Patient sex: M
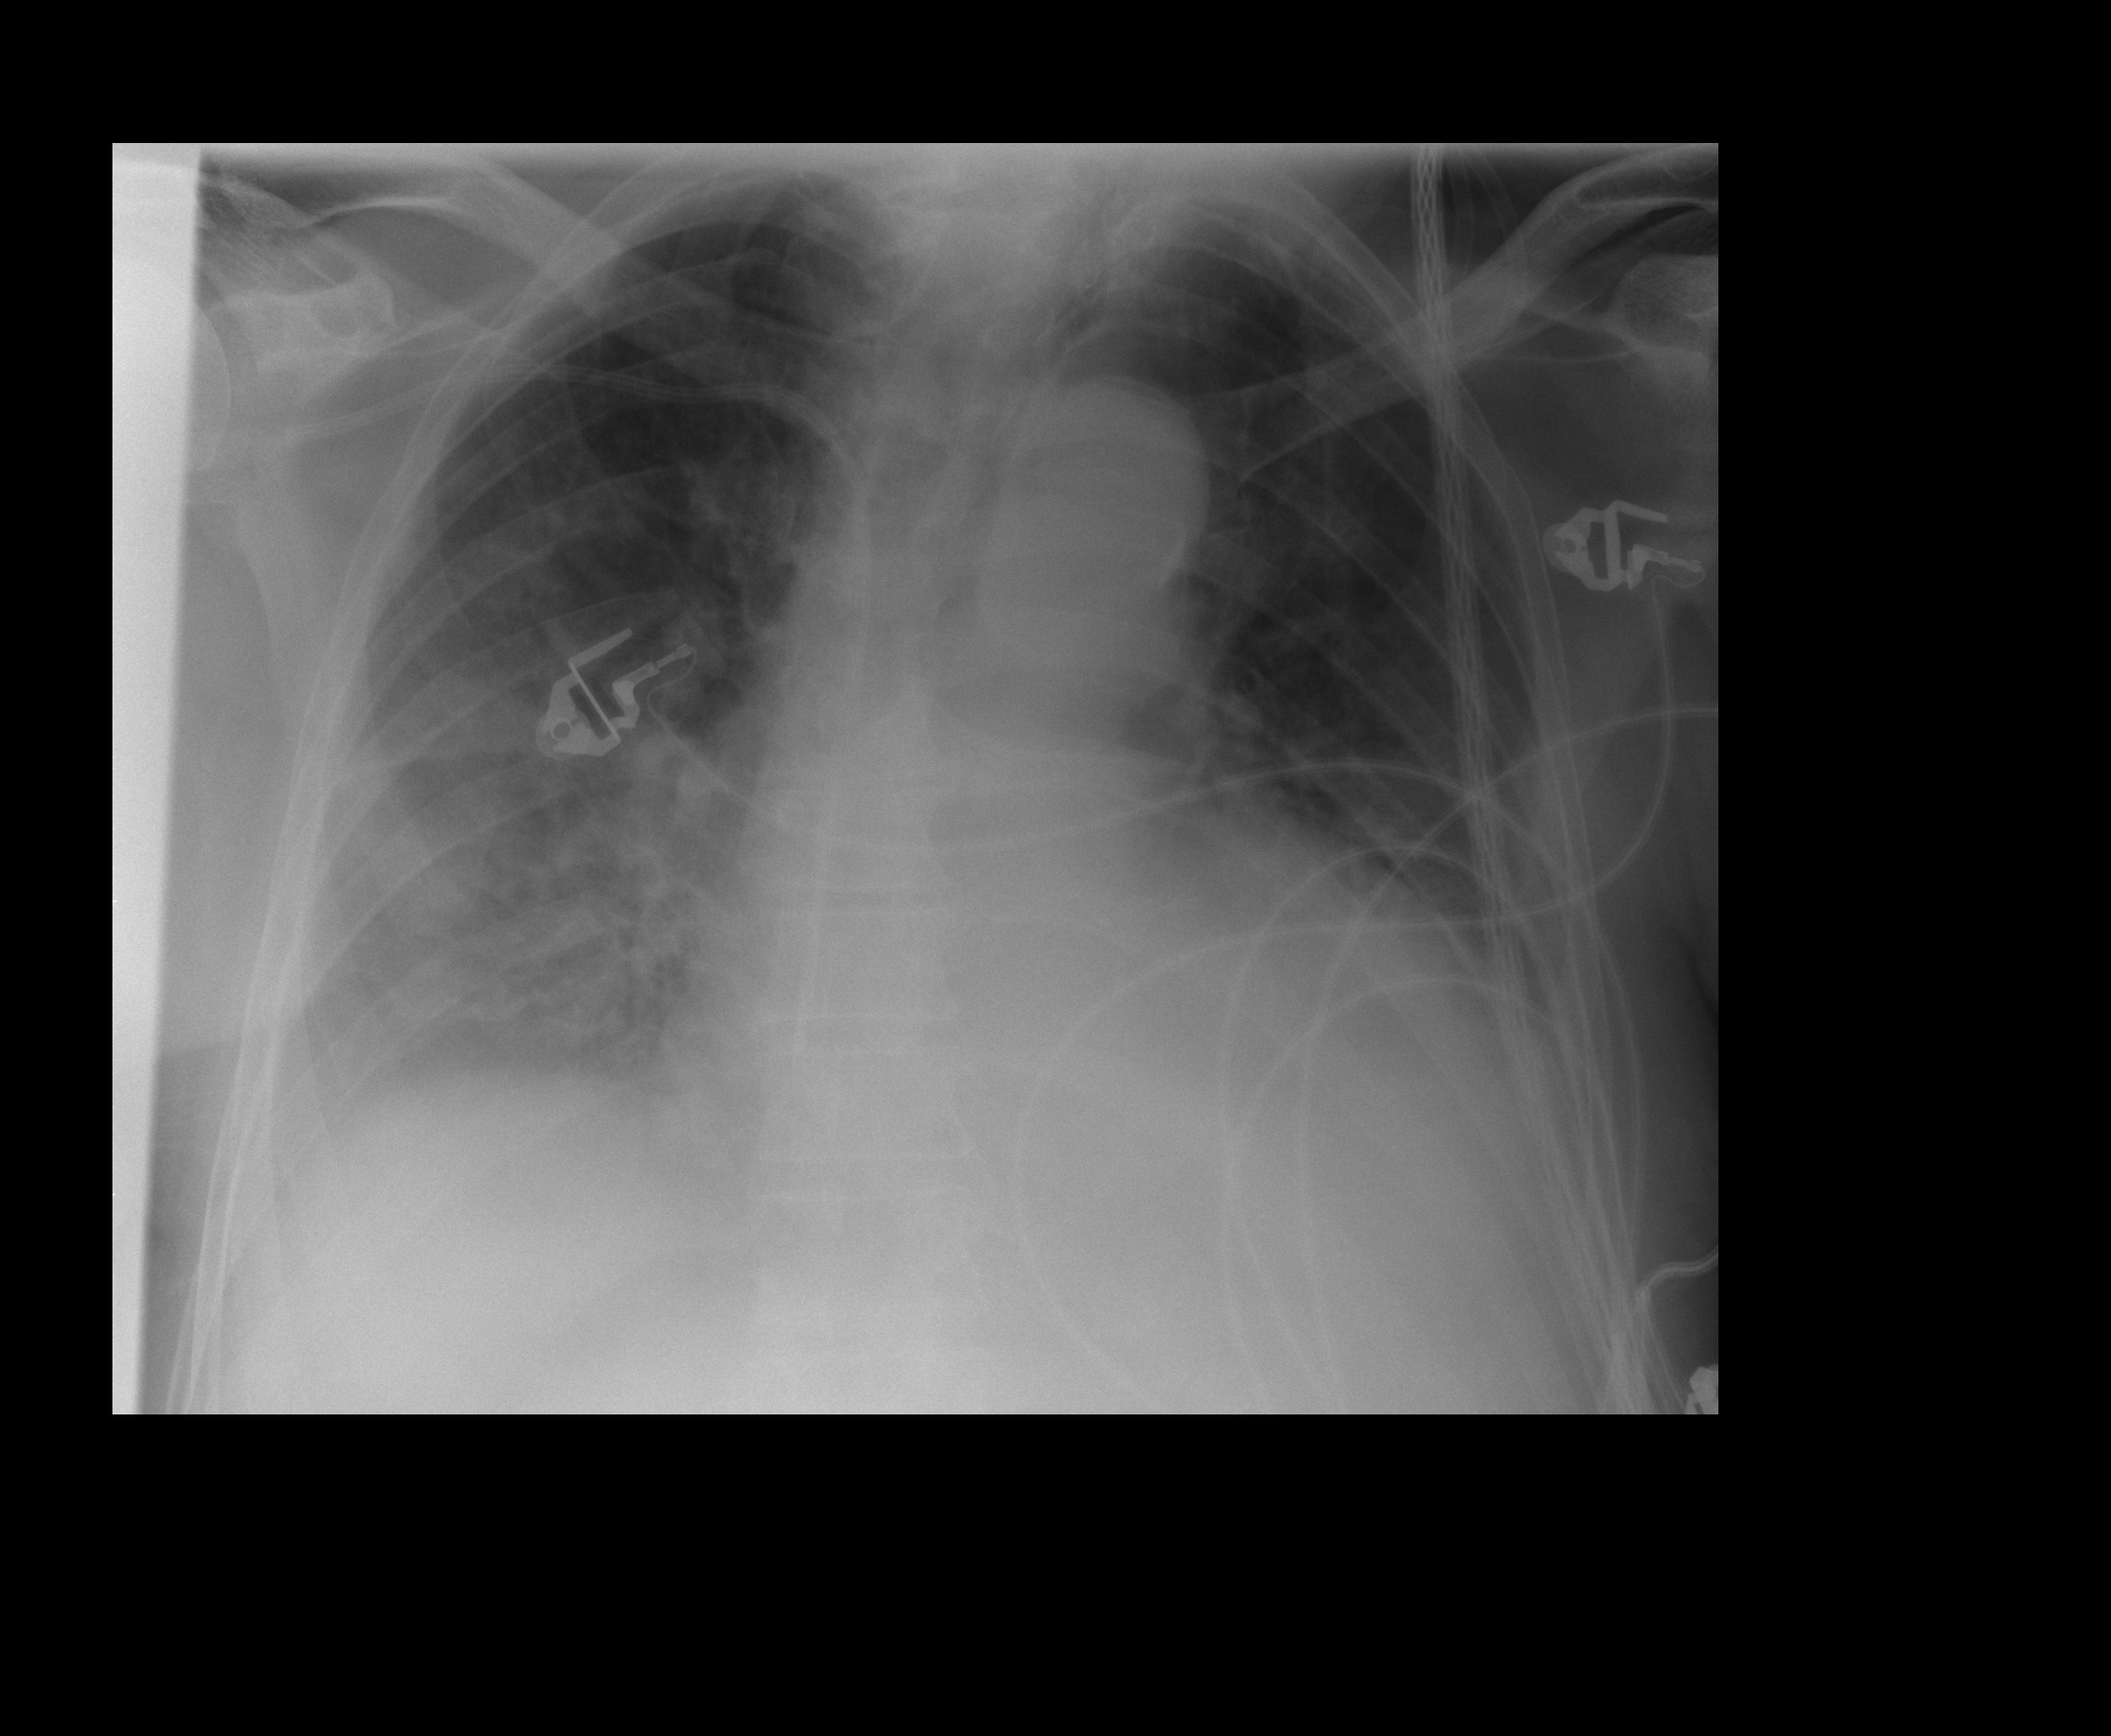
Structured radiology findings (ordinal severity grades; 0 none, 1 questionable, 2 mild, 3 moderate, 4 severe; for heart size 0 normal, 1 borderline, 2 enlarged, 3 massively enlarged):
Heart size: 2
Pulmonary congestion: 0
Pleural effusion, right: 2
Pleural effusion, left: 2
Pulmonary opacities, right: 2
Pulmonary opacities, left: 0
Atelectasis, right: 2
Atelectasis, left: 2